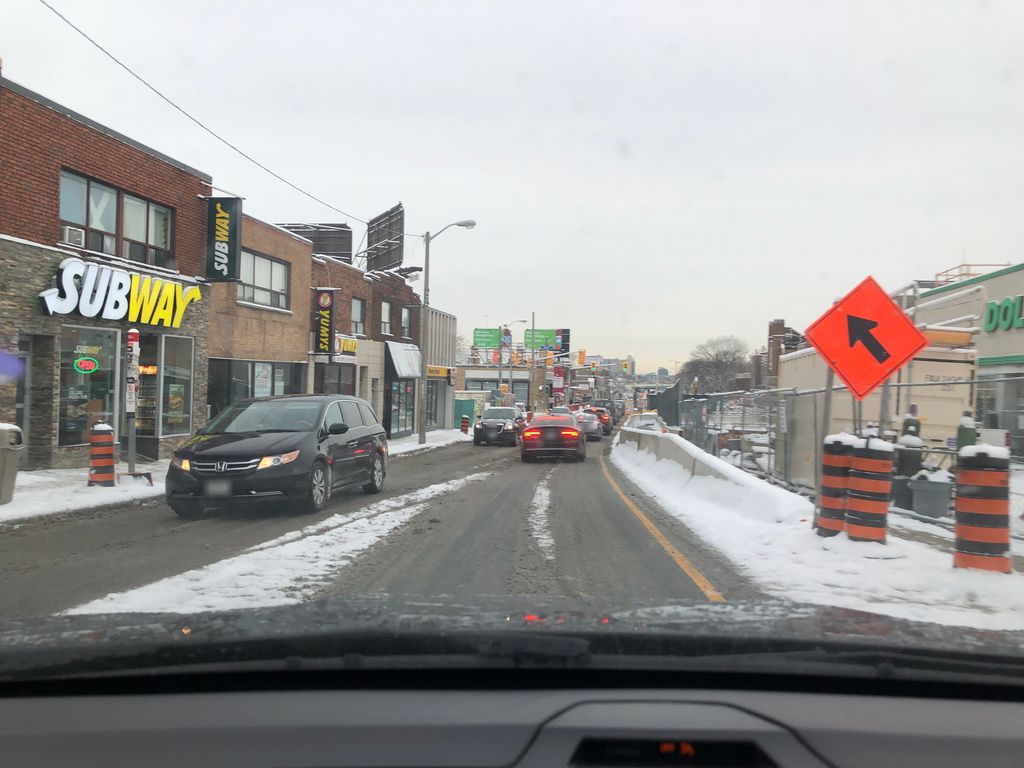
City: toronto